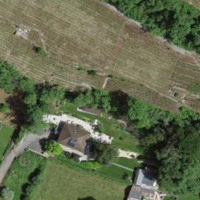
EUNIS habitat code: 40
Species observed at this site:
Fraxinus excelsior
Aquilegia vulgaris
Chelidonium majus
Helianthus annuus
Euonymus europaeus
Verbascum thapsus
Saponaria ocymoides
Humulus lupulus
Papaver rhoeas
Cerastium tomentosum